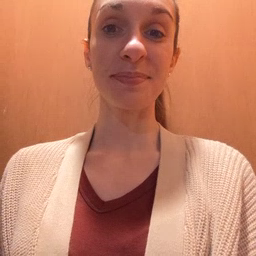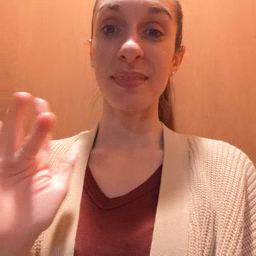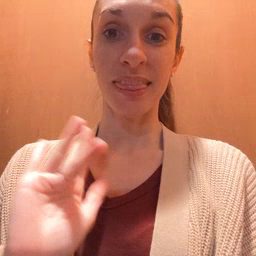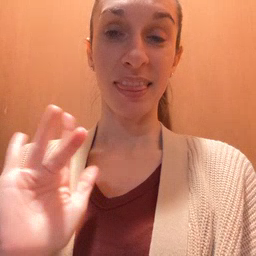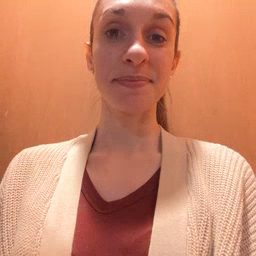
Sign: yucky